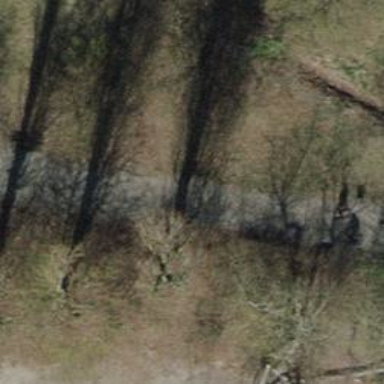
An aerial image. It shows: Footway with surface of fine gravel.